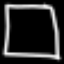
Label: square